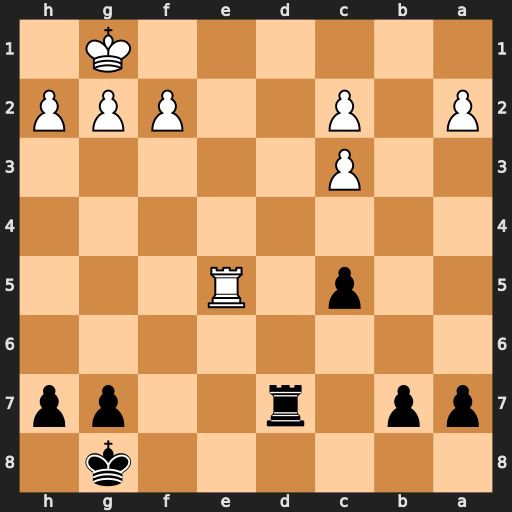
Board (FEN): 6k1/pp1r2pp/8/2p1R3/8/2P5/P1P2PPP/6K1
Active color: b
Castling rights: -
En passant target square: -
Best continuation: Rd1+ Re1 Rxe1#